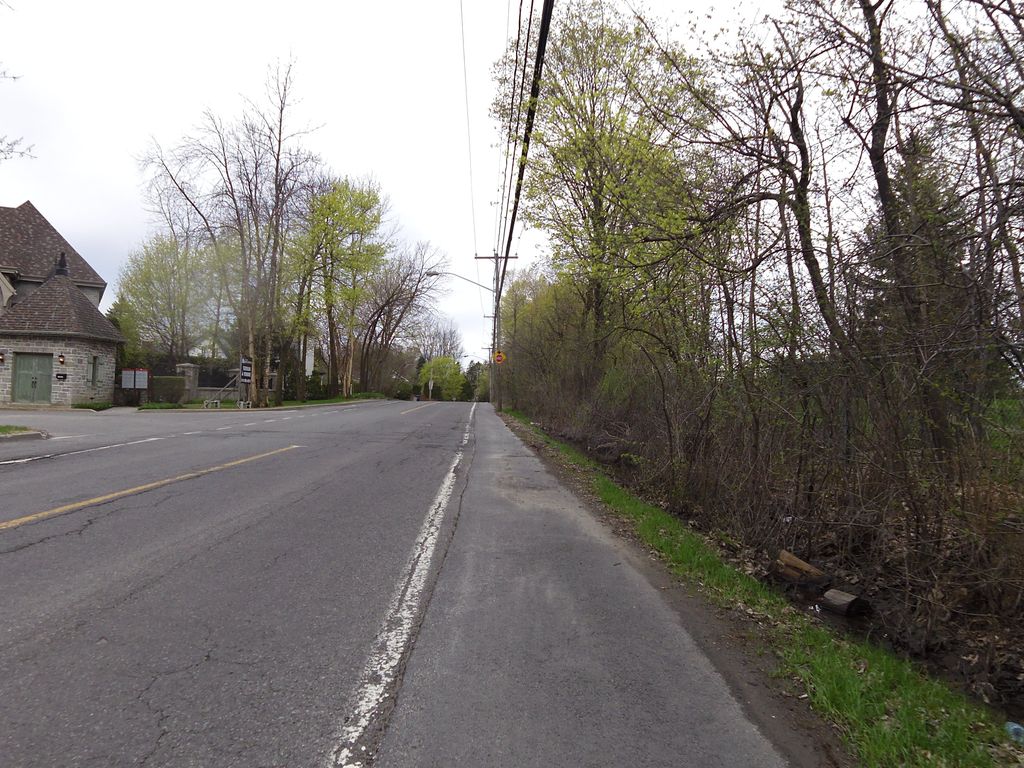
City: montreal